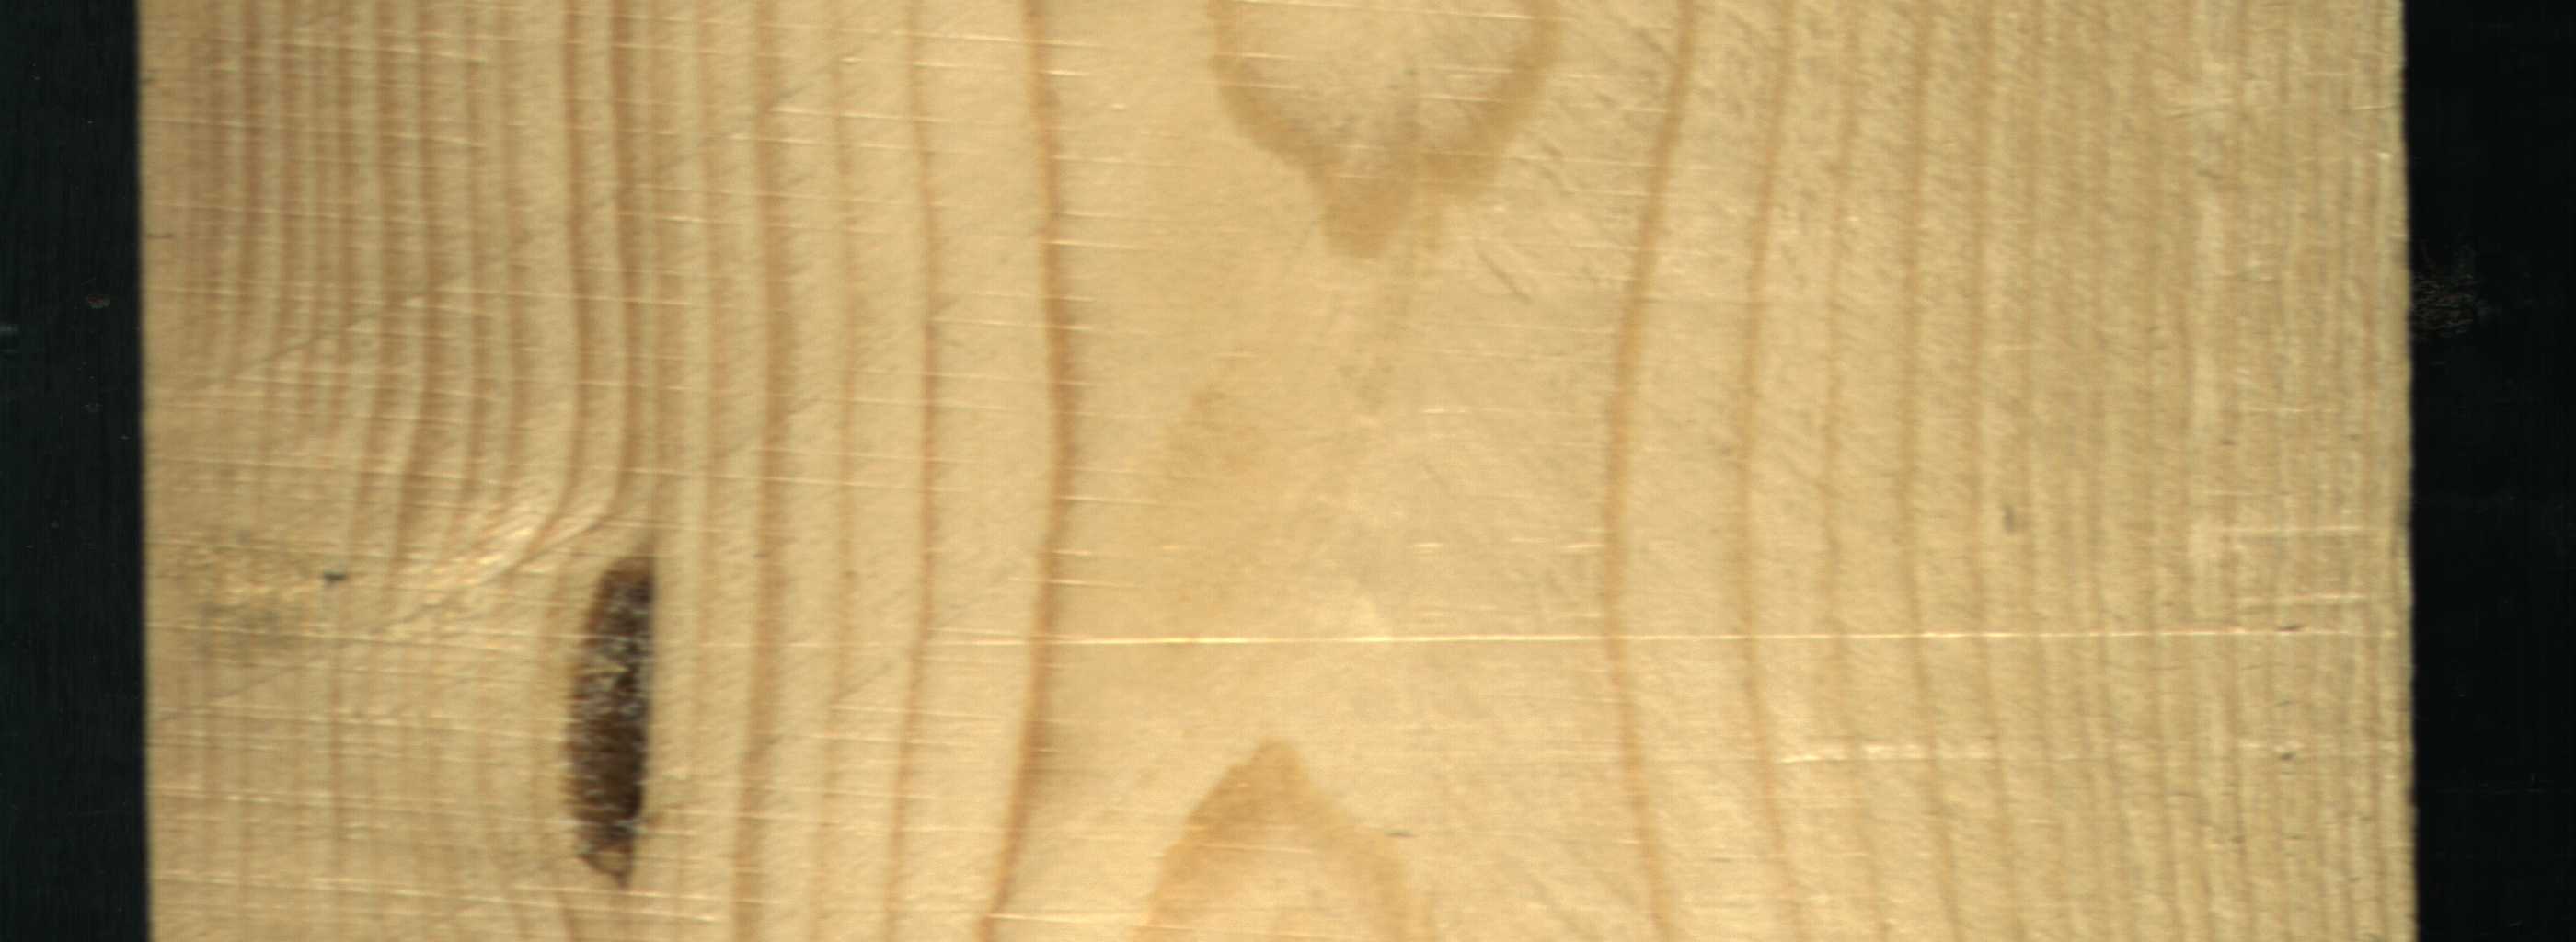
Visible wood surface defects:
resin